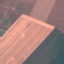
Land use / land cover class: AnnualCrop